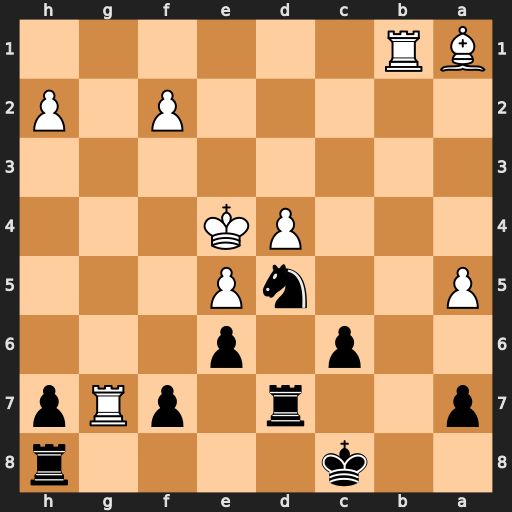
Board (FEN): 2k4r/p2r1pRp/2p1p3/P2nP3/3PK3/8/5P1P/BR6
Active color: b
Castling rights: -
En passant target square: -
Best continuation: f5+ exf6 Nxf6+ Ke5 Rxg7